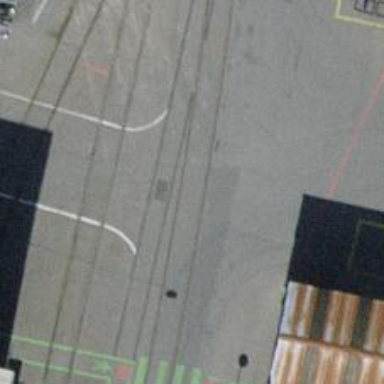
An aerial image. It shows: Railway level crossing.